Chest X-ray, AP view. Patient: 27 years old, sex F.
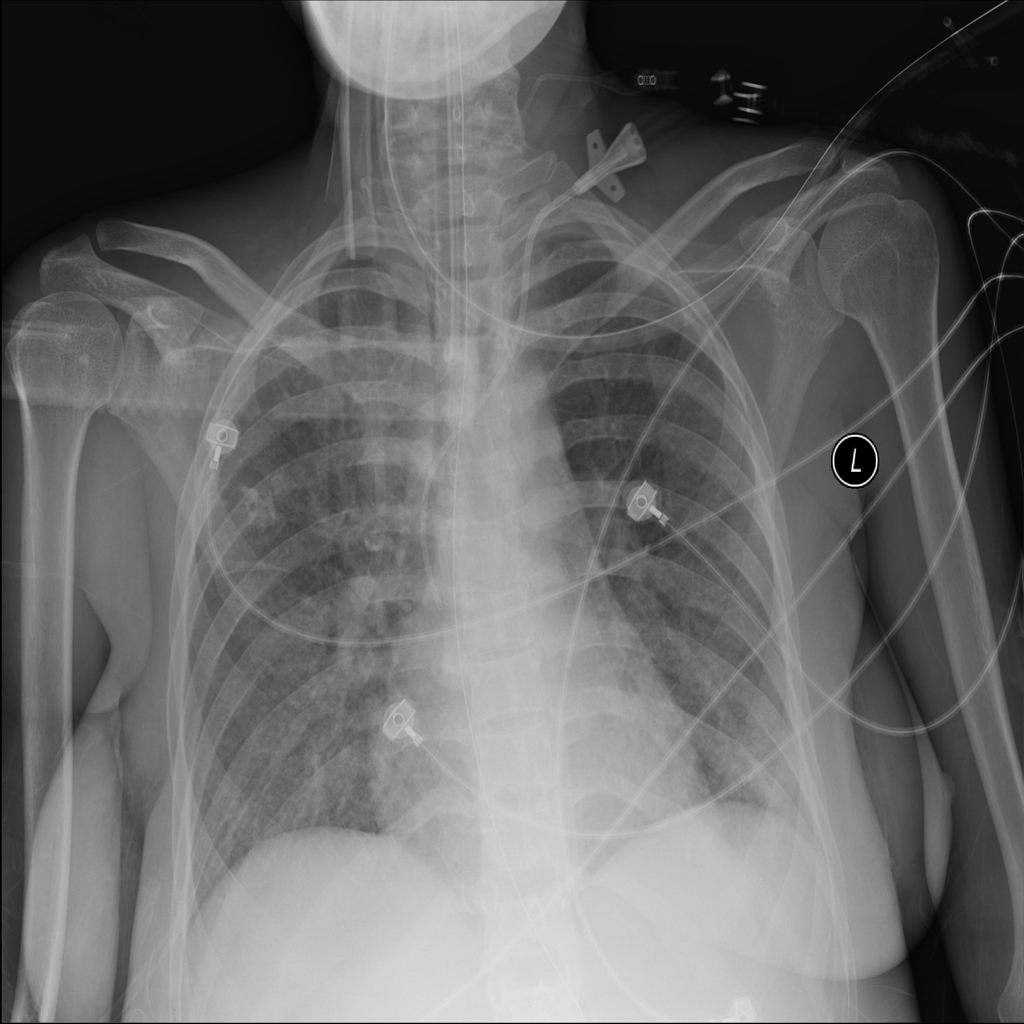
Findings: Nodule